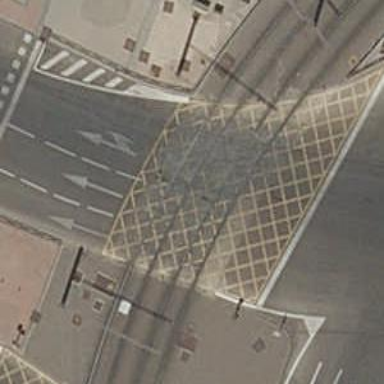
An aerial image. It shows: Level crossing with traffic signals.